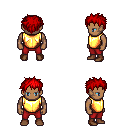
a pixel art fantasy rpg character, male body template, human, dark skin, gold chest armor, red pants, red bedhead hairstyle, brown shoes, four views (front, back, left, right), 2x2 character sprite sheet, small pixel art, hard edges, no anti-aliasing